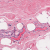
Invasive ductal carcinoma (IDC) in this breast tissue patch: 0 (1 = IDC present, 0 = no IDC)